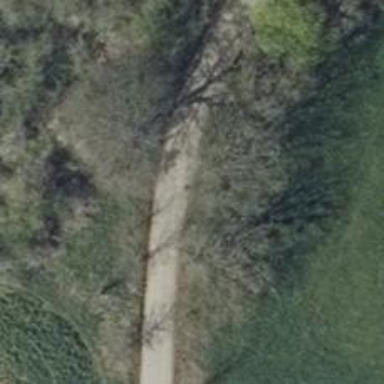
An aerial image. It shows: Well-maintained track road of grade 1.